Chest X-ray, PA view. Patient: 39 years old, sex M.
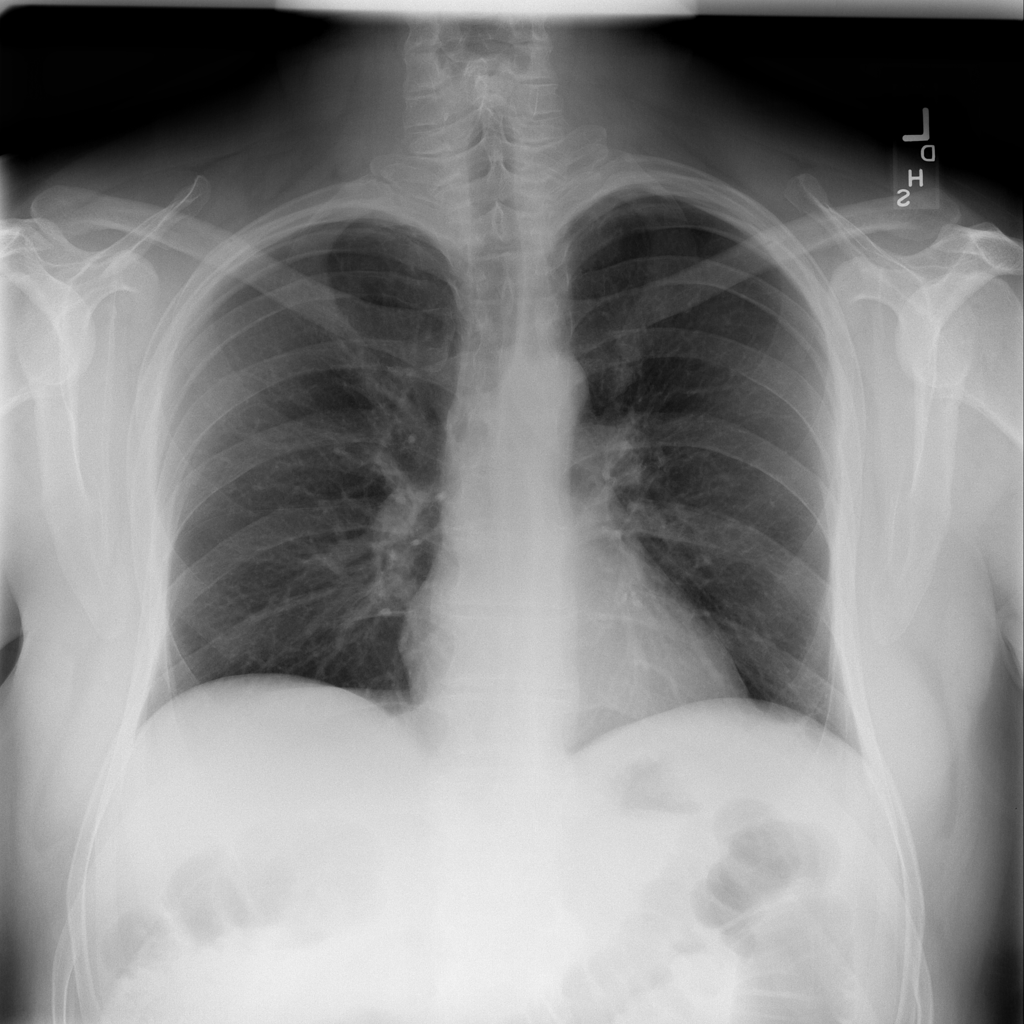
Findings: No Finding